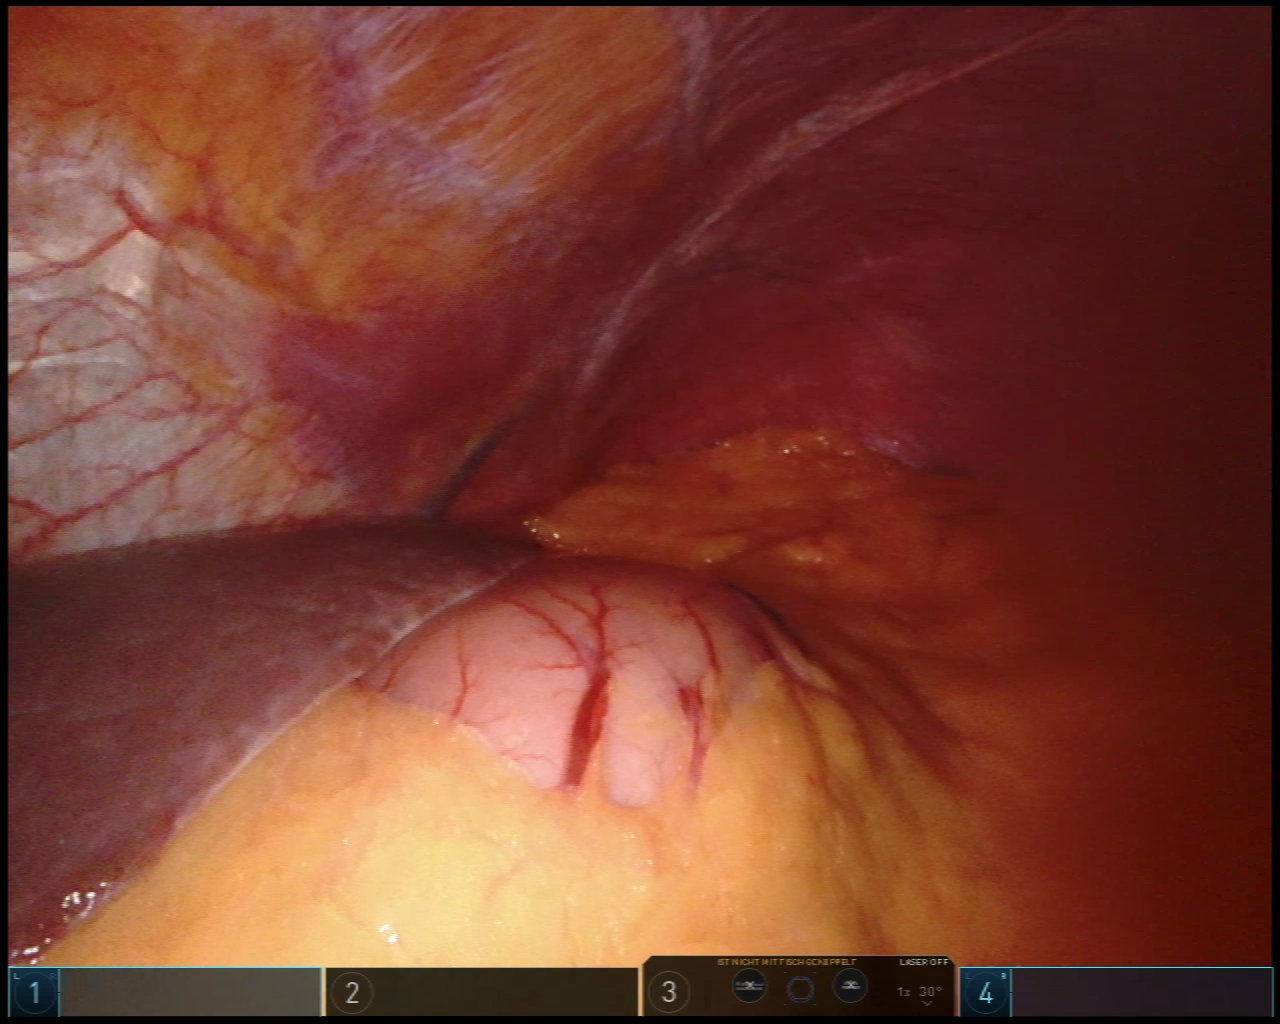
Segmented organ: liver
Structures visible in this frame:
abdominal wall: yes
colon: no
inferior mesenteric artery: no
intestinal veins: no
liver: yes
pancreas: no
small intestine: no
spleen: no
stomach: yes
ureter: no
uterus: no
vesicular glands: no